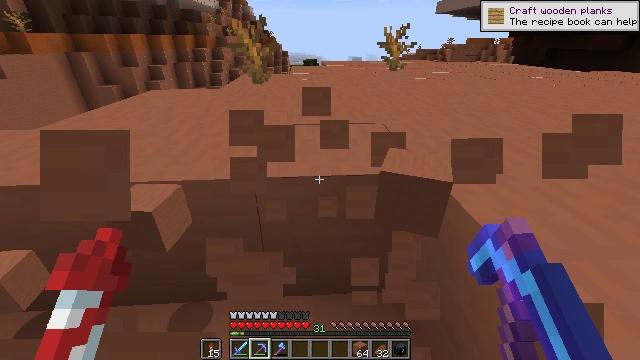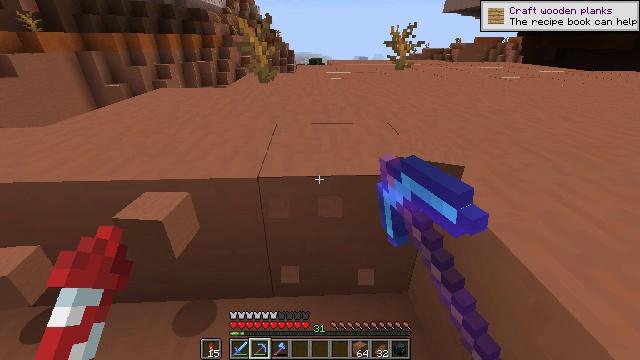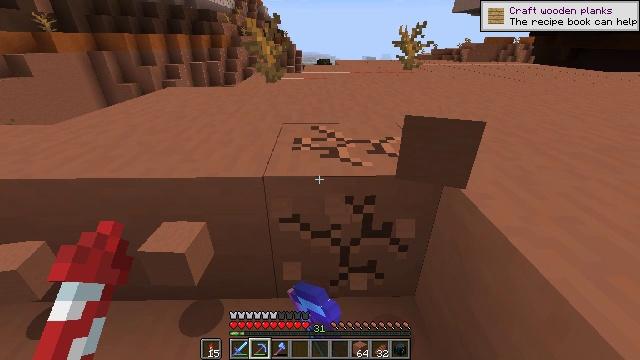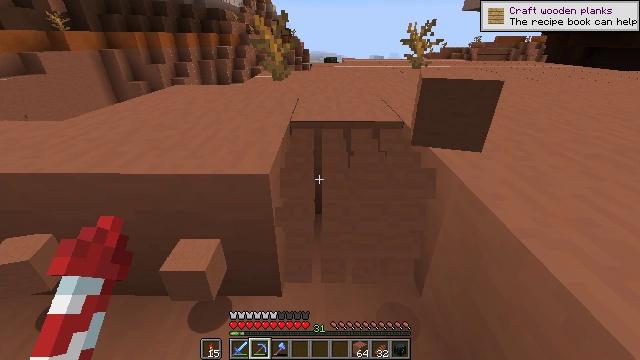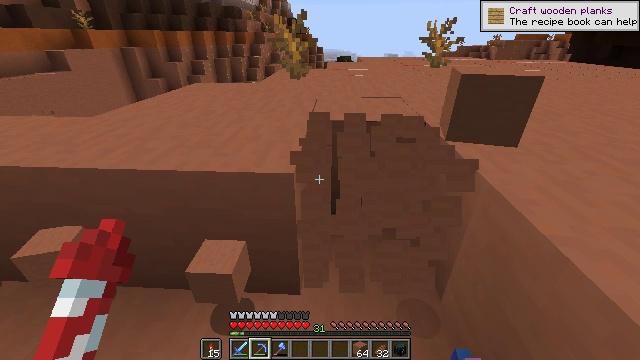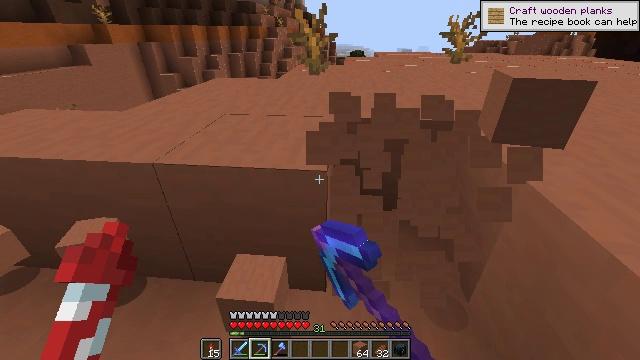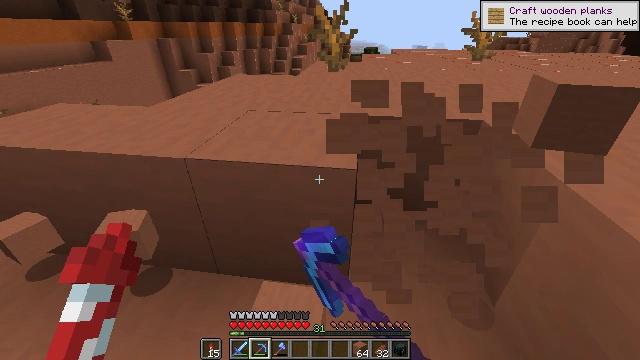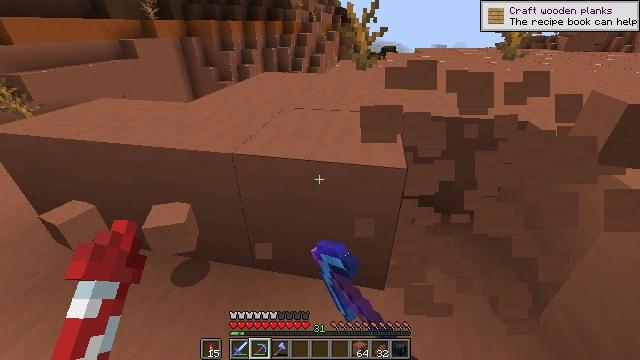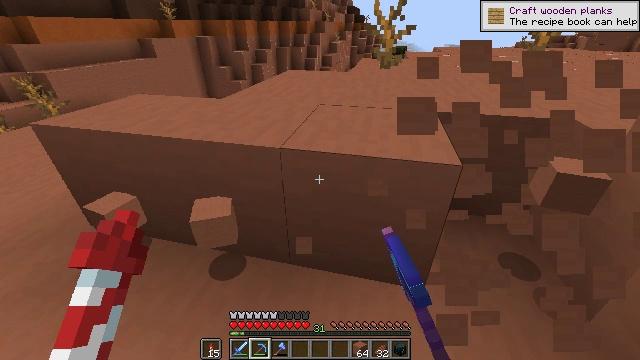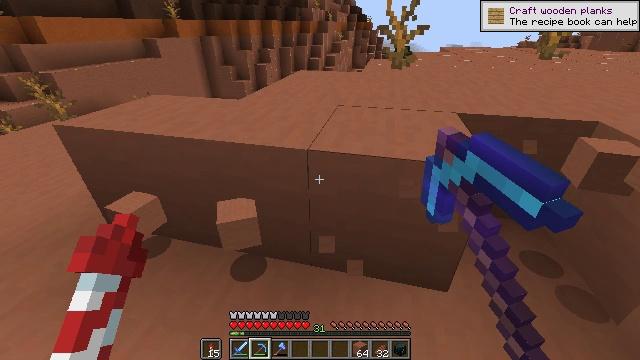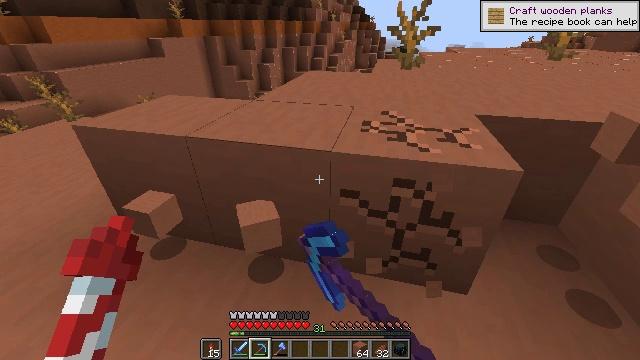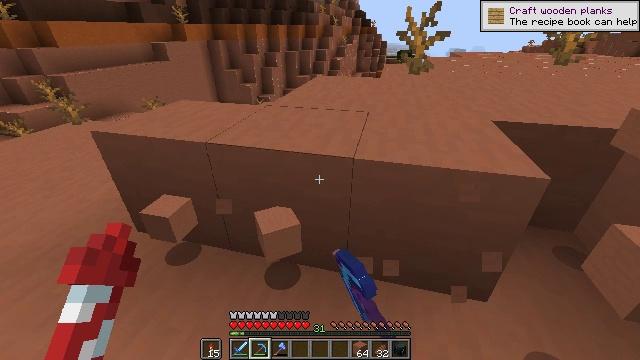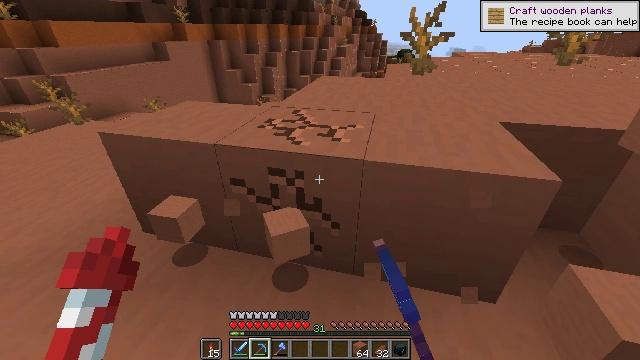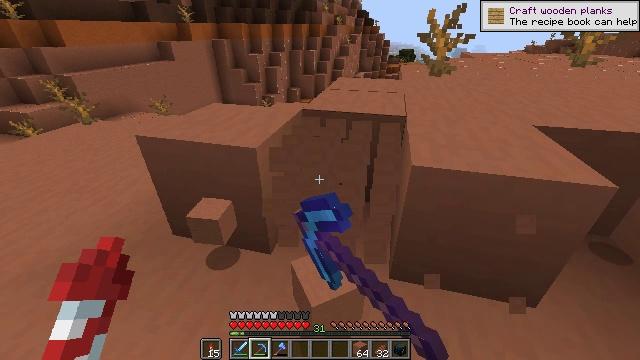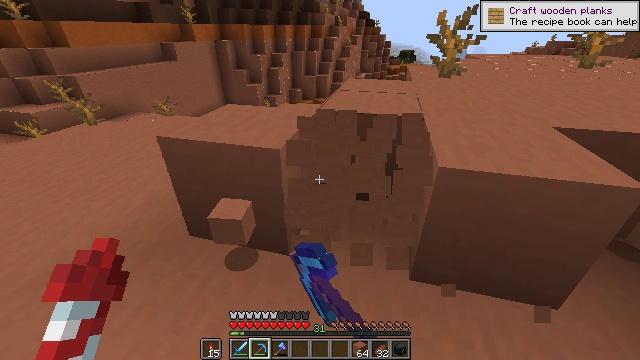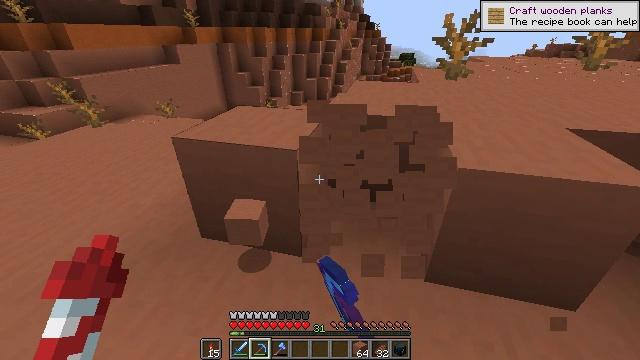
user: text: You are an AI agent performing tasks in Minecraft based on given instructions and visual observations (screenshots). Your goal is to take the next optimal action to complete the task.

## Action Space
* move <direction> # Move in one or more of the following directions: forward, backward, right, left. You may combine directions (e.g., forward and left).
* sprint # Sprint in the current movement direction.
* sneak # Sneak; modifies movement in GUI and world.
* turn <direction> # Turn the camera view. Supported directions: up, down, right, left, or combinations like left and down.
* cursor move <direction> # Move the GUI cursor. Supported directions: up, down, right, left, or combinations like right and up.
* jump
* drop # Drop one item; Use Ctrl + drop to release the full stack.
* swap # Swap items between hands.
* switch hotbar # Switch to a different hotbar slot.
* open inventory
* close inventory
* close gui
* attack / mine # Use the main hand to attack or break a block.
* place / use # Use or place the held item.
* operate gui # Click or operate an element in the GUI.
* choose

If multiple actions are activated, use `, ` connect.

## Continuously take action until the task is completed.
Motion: motion action
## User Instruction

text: Harvest terracotta for building.
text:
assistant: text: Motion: turn left, attack / mine
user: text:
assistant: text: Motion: turn left, attack / mine
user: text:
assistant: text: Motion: turn left, attack / mine
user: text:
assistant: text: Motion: move left, turn left, attack / mine
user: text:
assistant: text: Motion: move left, turn left, attack / mine
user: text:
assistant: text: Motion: move left, turn left, attack / mine
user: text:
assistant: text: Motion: move left, turn left, attack / mine
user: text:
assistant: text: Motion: move left, turn left, attack / mine
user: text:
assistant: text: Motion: attack / mine
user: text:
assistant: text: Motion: attack / mine
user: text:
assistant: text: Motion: move left, attack / mine
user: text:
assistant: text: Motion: move left, attack / mine
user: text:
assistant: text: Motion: move left, attack / mine
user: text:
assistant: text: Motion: move left, attack / mine
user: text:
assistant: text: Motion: attack / mine
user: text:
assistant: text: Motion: attack / mine
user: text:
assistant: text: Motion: turn left, attack / mine
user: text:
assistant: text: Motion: turn left and up, attack / mine
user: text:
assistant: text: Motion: turn left, attack / mine
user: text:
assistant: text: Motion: turn left, attack / mine
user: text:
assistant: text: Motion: turn left, attack / mine
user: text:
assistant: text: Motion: attack / mine
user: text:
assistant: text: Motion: attack / mine
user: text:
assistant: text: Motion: turn right, attack / mine
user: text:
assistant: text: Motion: turn right and up, attack / mine
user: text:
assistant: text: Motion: turn right and up, attack / mine
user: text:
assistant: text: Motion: turn right and up, attack / mine
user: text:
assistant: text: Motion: attack / mine
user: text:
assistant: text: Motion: attack / mine
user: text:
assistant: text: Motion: move right, attack / mine